Question: i would like to seek some help with my code because my current code wont work...i found this plugin code from this site <URL>...as of now all are not working even the first combobox filtration...can anyone help me get this code work please.

index.php:
'''
<!DOCTYPE html>
<html>
<head>
<title>test</title>
<script type="text/javascript" src="jquery/jquery-1.11.0.min.js"></script>
<script type="text/javascript" src="jquery.jCombo.min.js"></script>
<script type="text/javascript" src="jquery.jCombo.js"></script>
</head>
<body>
<form>
<select name="position" id="position"></select>
<select name="salary_grade" id="salary_grade"></select>
<select name="salary" id="salary"></select>
</form>
<script type="text/javascript">
$( document ).ready(function() {
$("#position").jCombo({ url: "getPosition.php", selected_value : '150' } );
$("#salary_grade").jCombo({ url: "getSalary_Grade.php?sgid=",
parent: "#position",
selected_value: '178'
});
$("#salary").jCombo({ url: "getSalary.php?salaryid=",
parent: "#salary_grade",
selected_value: '630'
});
});
</script>
</body>
</html>
'''
getPosition.php:
'''
<?php
// Connect Database
mysql_connect("localhost","root","");
mysql_select_db("test");
// Execute Query in the right order
//(value,text)
$query = "SELECT tcode, position FROM positions";
$result = mysql_query($query);
$items = array();
if($result && mysql_num_rows($result)>0) {
while($row = mysql_fetch_array($result)) {
$option = array("id" => $row[0], "value" => htmlentities($row[1]));
$items[] = $option;
}
}
mysql_close();
$data = json_encode($items);
// convert into JSON format and print
$response = isset($_GET['callback'])?$_GET['callback']."(".$data.")":$data;
echo $data;
?>
'''
getSalary_Grade.php:
'''
<?php
// Connect Database
mysql_connect("localhost","root","");
mysql_select_db("test");
// Get parameters from Array
$sgid = !empty($_GET['tcode'])
?intval($_GET['tcode']):0;
// if there is no city selected by GET, fetch all rows
$query = "SELECT id,salary FROM salary_grades WHERE salary_grades.id = '$sgid'";
// fetch the results
$result = mysql_query($query);
$items = array();
if($result && mysql_num_rows($result)>0) {
while($row = mysql_fetch_array($result)) {
$option = array("id" => $row[0], "value" => htmlentities($row[1]));
$items[] = $option;
}
}
mysql_close();
$data = json_encode($items);
$response = isset($_GET['callback'])?$_GET['callback']."(".$data.")":$data;
$cache->finish($response);
?>
'''
getSalary.php:
'''
<?php
// Connect Database
mysql_connect("localhost","root","");
mysql_select_db("test");
// Get parameters from Array
$salaryid = !empty($_GET['id'])
?intval($_GET['id']):0;
// if there is no city selected by GET, fetch all rows
$query = "SELECT id,salary FROM salarys WHERE salarys.id = '$salaryid'";
// fetch the results
$result = mysql_query($query);
$items = array();
if($result && mysql_num_rows($result)>0) {
while($row = mysql_fetch_array($result)) {
$option = array("id" => $row[0], "value" => htmlentities($row[1]));
$items[] = $option;
}
}
mysql_close();
$data = json_encode($items);
$response = isset($_GET['callback'])?$_GET['callback']."(".$data.")":$data;
$cache->finish($response);
?>
'''
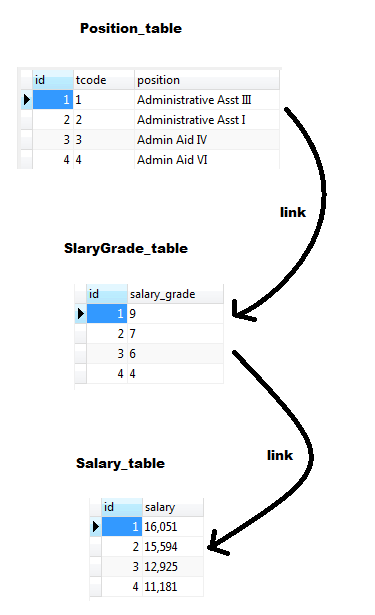
Answer: This should work:
'''
// Connect Database
mysql_connect("localhost","root","");
mysql_select_db("klayton");
// Get parameters from Array
$salaryid = !empty($_GET['salaryid'])
?intval($_GET['salaryid']):0;
// if there is no city selected by GET, fetch all rows
$query = "SELECT id,salary FROM salarys WHERE id = $salaryid";
// fetch the results
$result = mysql_query($query);
$items = array();
if($result && mysql_num_rows($result)>0) {
while($row = mysql_fetch_array($result)) {
$option = array("id" => $row['id'], "value" => htmlentities($row['salary']));
$items[] = $option;
}
}
'''
'''
<?php
// Connect Database
mysql_connect("localhost","root","");
mysql_select_db("klayton");
// Get parameters from Array
$sgid = !empty($_GET['sgid'])
?intval($_GET['sgid']):0;
// if there is no city selected by GET, fetch all rows
$query = "SELECT id, salary FROM salary_grades WHERE id = $sgid";
// fetch the results
$result = mysql_query($query);
$items = array();
if($result && mysql_num_rows($result)>0) {
while($row = mysql_fetch_array($result)) {
$option = array("id" => $row['id'], "value" => htmlentities($row['salary']));
$items[] = $option;
}
}
'''